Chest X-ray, AP view. Patient: 51 years old, sex M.
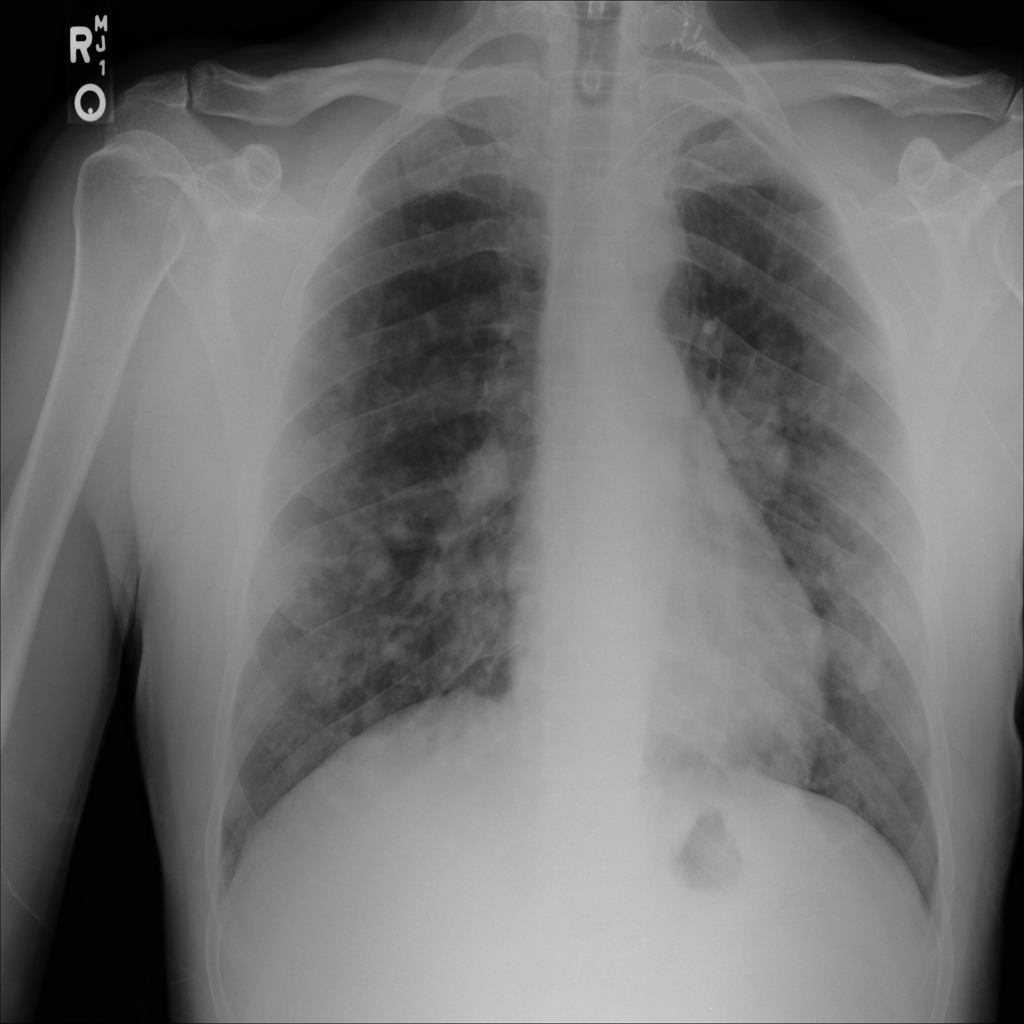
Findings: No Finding